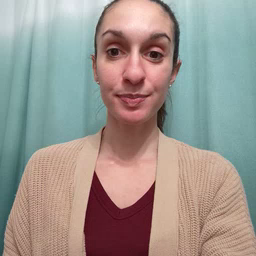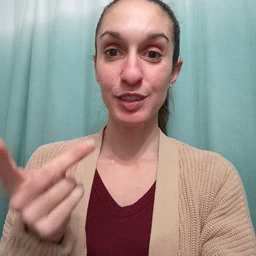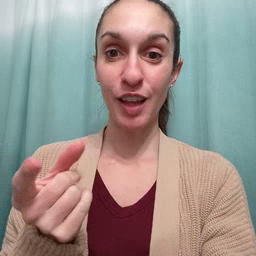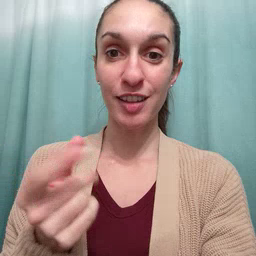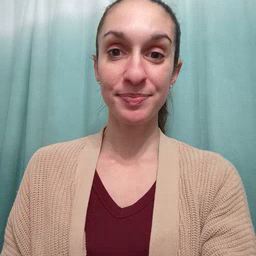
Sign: dog